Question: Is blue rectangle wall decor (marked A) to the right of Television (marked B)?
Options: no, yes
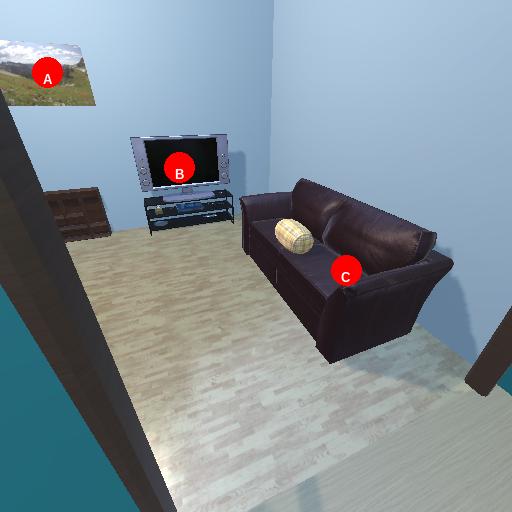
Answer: no